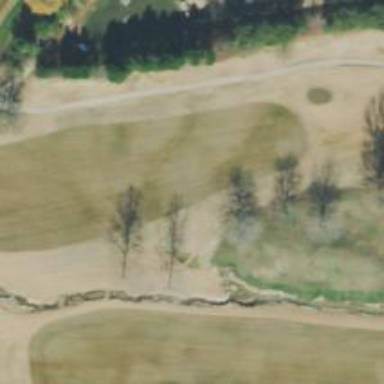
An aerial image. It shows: Rough area in golf course.